Interaction volume radius: 5 \u00c5
Interaction volume height: 15 \u00c5
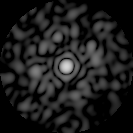
Disorder parameter: 0.8154